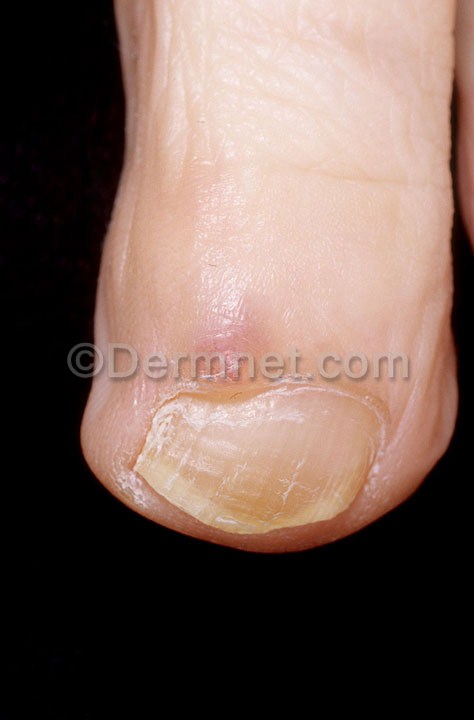
Disease: Nail Fungus and other Nail Disease